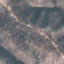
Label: HerbaceousVegetation